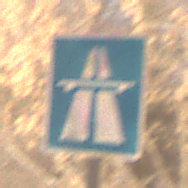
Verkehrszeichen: Autobahn
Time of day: Night
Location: Outdoor (Urban)
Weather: Overcast
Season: Winter
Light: Artificial